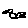
Label: bird